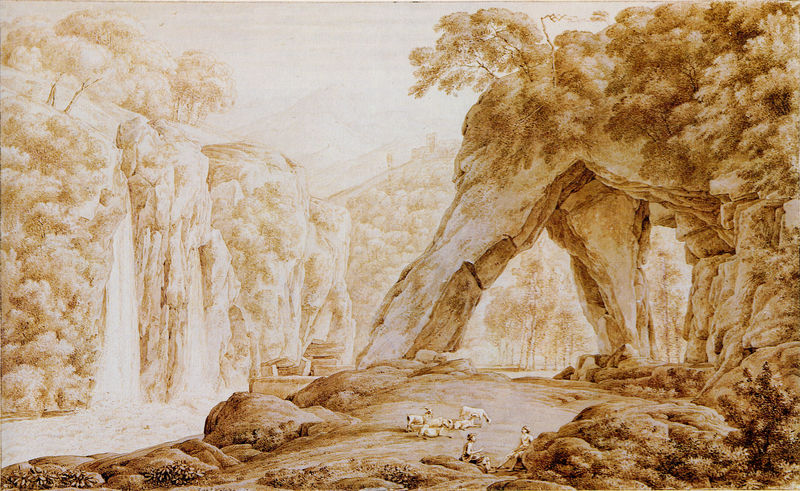
Titel: Felsental mit Wasserfall
Künstler: Franz Kobell
Standort: Berlin
Institution: Alte Nationalgalerie
Schlagwörter: baum, berg, felsen, himmel, laub, wasser, weiß, bäume, fluss, landschaft, menschen, mädchen, ocker, see, braun, hell, hintergrund, licht, männer, zeichnung, gras, haus, tier, tiere, weg, beige, gespräch, stein, steine, ast, birke, birken, gräser, häuser, natur, strauch, vieh, brücke, busch, büsche, einsam, gewässer, sträucher, klassizismus, personen, pflanzen, höhle, tal, wald, wasserfall, zart, anhöhe, kinder, turm, gischt, berge, fels, felswand, gebirge, steilhang, dorf, grafik, herde, schlucht, steil, idylle, pause, sepia, figuren, wild, people, white, gold, seated, woman, two, brown, durchgang, monumental, zeigen, ruine, rinder, schaf, burg, höhe, wälder, lichtung, druck, schraffur, stich, spritzen, cliff, man, rocks, sky, stone, sturz, grotte, landscape, mountain, mountains, nature, water, waves, trees, baldachin, plateau, glen, peaceful, river, bushes, geln, durchbruch, lämmer, schafe, hirte, hirten, schäfer, animals, dogs, ziege, rötel, koch, dunkl, ziegen, federzeichnung, ziegenhirt, cave, goat, sheep, felsformation, sheperd, waterfall, stones, rötelzeichnung, sheperds, shepherds, wasserfälle, sprudelnd, felsüberhang, goats, abgelegen, boys, needle, felsentor, copper, ecloge, felsenbrücke, wassrfall, rapids, blechen, gesteinsformation, kupferstich, 2, rushing, heard, foaming, litting, large cave, wäldeer, wei-, wterfall, heardsmen, heards, lanfdscape